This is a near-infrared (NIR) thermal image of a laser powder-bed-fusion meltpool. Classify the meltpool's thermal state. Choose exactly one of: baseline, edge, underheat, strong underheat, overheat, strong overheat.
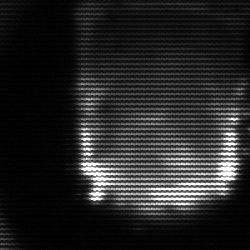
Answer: baseline